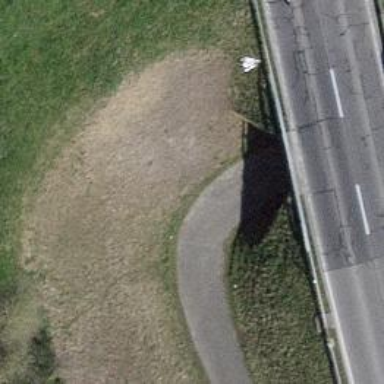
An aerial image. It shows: Unclassified road with asphalt surface leading through tunnel.